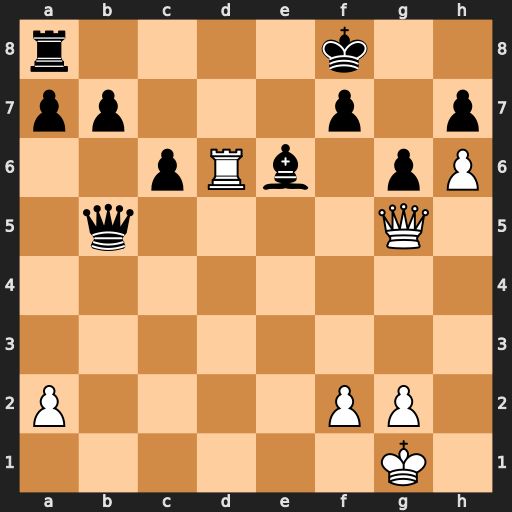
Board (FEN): r4k2/pp3p1p/2pRb1pP/1q4Q1/8/8/P4PP1/6K1
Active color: w
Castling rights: -
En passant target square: -
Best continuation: Rd8+ Rxd8 Qxd8#